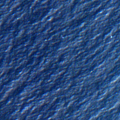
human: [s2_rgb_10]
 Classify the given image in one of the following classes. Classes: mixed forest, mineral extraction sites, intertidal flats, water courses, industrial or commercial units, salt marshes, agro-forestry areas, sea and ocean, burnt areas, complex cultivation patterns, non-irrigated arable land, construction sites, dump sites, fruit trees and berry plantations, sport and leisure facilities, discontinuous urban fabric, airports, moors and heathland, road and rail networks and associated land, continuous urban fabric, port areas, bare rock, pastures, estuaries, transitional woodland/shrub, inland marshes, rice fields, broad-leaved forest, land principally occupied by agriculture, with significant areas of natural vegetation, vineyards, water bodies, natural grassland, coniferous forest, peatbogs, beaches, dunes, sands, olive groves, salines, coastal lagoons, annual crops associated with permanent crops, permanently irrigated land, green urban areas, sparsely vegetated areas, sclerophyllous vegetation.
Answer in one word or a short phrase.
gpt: sea and ocean